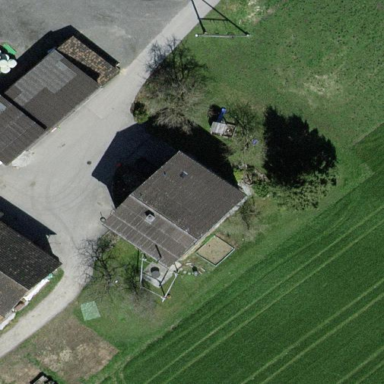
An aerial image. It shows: Simple and straightforward house.